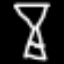
Label: hourglass